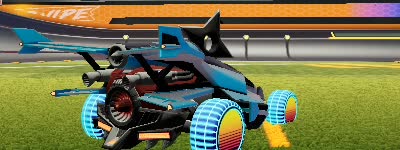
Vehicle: aftershock